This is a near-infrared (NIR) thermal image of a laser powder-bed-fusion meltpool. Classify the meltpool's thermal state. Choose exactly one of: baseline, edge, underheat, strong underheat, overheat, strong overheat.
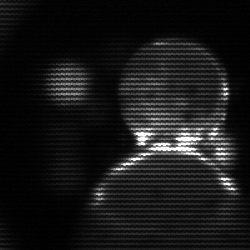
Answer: edge